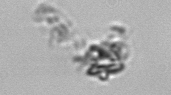
Label: detritus